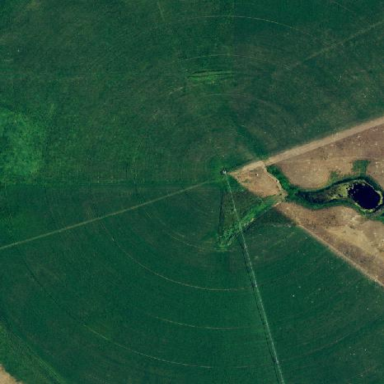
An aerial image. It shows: Farmland with pivot irrigation system.